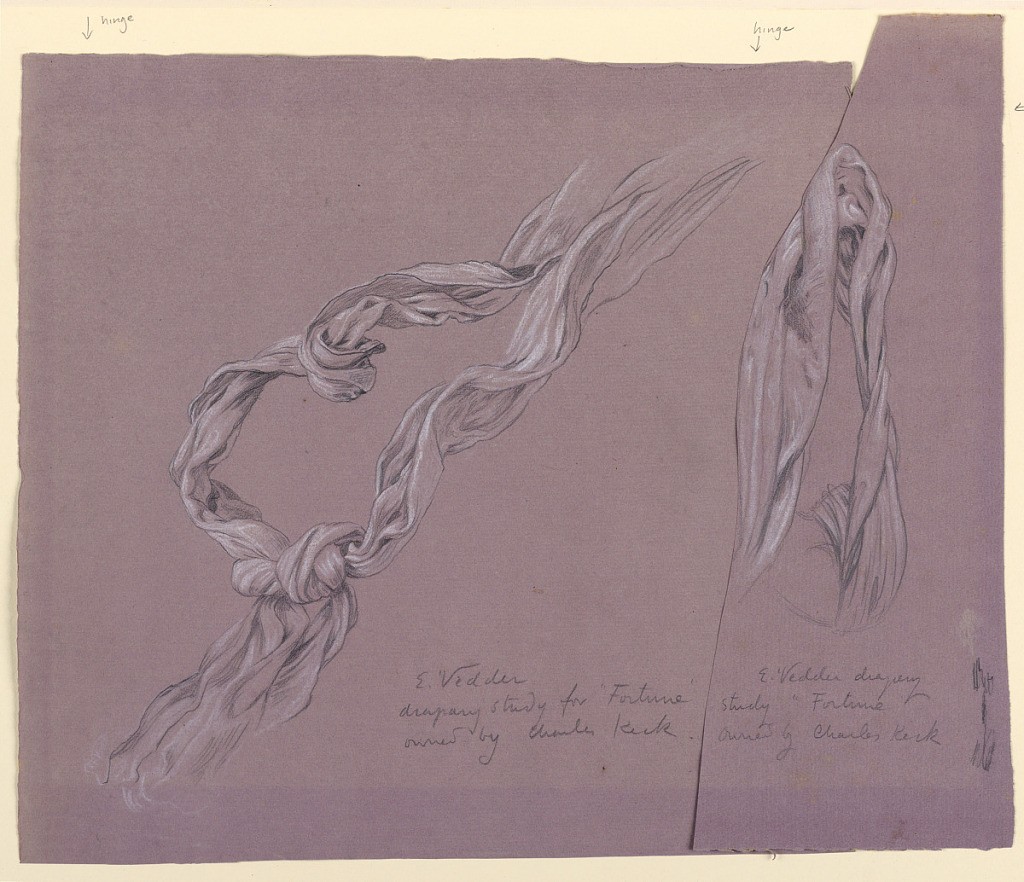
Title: Studies of Drapery of "Fortune"
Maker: Elihu Vedder, American, 1836 – 1923
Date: ca. 1899
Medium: Pastel crayon, graphite on paper
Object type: Drawing
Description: Sketch of a small narrow section of drapery.